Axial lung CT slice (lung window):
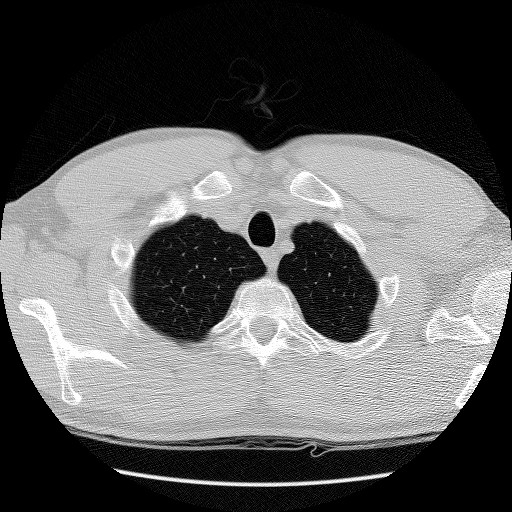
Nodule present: no